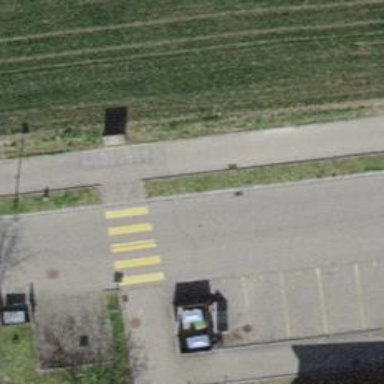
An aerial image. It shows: Marked road crossing.